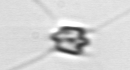
Label: Chaetoceros_didymus